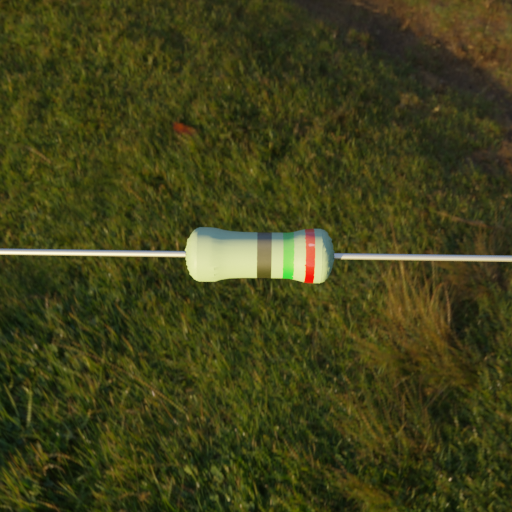
Resistor colour bands (in order): black, green, red